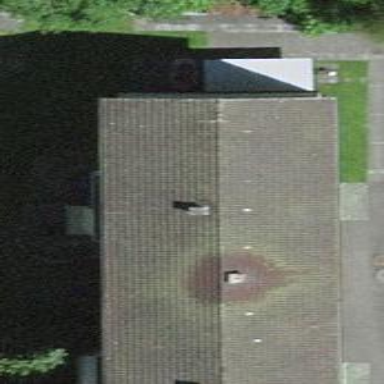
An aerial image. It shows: Residential building with gabled roof.